Question: I have a C# application which was written on a 32bit windows XP machine with Visual Studio 2005. The application runs fine on Windows XP machines, however when I try to run it on a 64bit Windows 7 professional machine, I get the following dialog-box on start up:

Here is the full text from the details.
'''
See the end of this message for details on invoking
just-in-time (JIT) debugging instead of this dialog box.
************** Exception Text **************
System.BadImageFormatException: An attempt was made to load a program with an incorrect format. (Exception from HRESULT: 0x8007000B)
at ICSNeoCSharp.IcsNeoDll.icsneoTxMessages(Int32 hObject, IcsSpyMessage& pMsg, Int32 lNetworkID, Int32 lNumMessages)
at ICSNeoCSharp.FormDTCApplication.transmitFlowControl(Int32 myArbID) in C:\Documents and Settings\Administrator\Desktop\Adam Stuff ThinkPad\DTC Checker FINAL
rmDTCApp.cs:line 1750
at ICSNeoCSharp.FormDTCApplication.flowControlTimer_Tick(Object sender, EventArgs e) in C:\Documents and Settings\Administrator\Desktop\Adam Stuff ThinkPad\DTC Checker FINAL
rmDTCApp.cs:line 5166
at System.Windows.Forms.Timer.OnTick(EventArgs e)
at System.Windows.Forms.Timer.TimerNativeWindow.WndProc(Message& m)
at System.Windows.Forms.NativeWindow.Callback(IntPtr hWnd, Int32 msg, IntPtr wparam, IntPtr lparam)
************** Loaded Assemblies **************
mscorlib
Assembly Version: 2.0.0.0
Win32 Version: 2.0.50727.5472 (Win7SP1GDR.<PHONE>)
CodeBase: file:///C:/Windows/Microsoft.NET/Framework64/v2.0.50727/mscorlib.dll
----------------------------------------
DTC Checker V1.0
Assembly Version: 1.0.4960.25549
Win32 Version: 1.0.4960.25549
CodeBase: file:///C:/DTC%20Checker%20V1.0%20R3/DTC%20Checker%20V1.0%20R3.exe
----------------------------------------
System.Windows.Forms
Assembly Version: 2.0.0.0
Win32 Version: 2.0.50727.5468 (Win7SP1GDR.<PHONE>)
CodeBase: file:///C:/Windows/assembly/GAC_MSIL/System.Windows.Forms/2.0.0.0__b77a5c561934e089/System.Windows.Forms.dll
----------------------------------------
System
Assembly Version: 2.0.0.0
Win32 Version: 2.0.50727.5467 (Win7SP1GDR.<PHONE>)
CodeBase: file:///C:/Windows/assembly/GAC_MSIL/System/2.0.0.0__b77a5c561934e089/System.dll
----------------------------------------
System.Drawing
Assembly Version: 2.0.0.0
Win32 Version: 2.0.50727.5467 (Win7SP1GDR.<PHONE>)
CodeBase: file:///C:/Windows/assembly/GAC_MSIL/System.Drawing/2.0.0.0__b03f5f7f11d50a3a/System.Drawing.dll
----------------------------------------
Microsoft.Office.Interop.Excel
Assembly Version: 12.0.0.0
Win32 Version: 12.0.6600.1000
CodeBase: file:///C:/Windows/assembly/GAC/Microsoft.Office.Interop.Excel/12.0.0.0__71e9bce111e9429c/Microsoft.Office.Interop.Excel.dll
----------------------------------------
************** JIT Debugging **************
To enable just-in-time (JIT) debugging, the .config file for this
application or computer (machine.config) must have the
jitDebugging value set in the system.windows.forms section.
The application must also be compiled with debugging
enabled.
For example:
<configuration>
<system.windows.forms jitDebugging="true" />
</configuration>
When JIT debugging is enabled, any unhandled exception
will be sent to the JIT debugger registered on the computer
rather than be handled by this dialog box.
'''
Has anyone else encountered this error and succeeded in solving it?
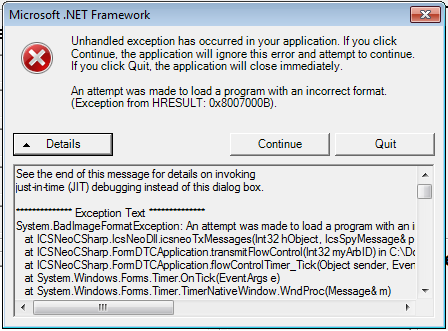
Answer: While your main app might be built for AnyCPU are you sure all the assemblies are AnyCPU? Do you have any native assemblies or assemblies that contain native code? Are they built against x86?
file:///C:/Windows/Microsoft.NET/Framework64/v2.0.50727/mscorlib.dll
This tells me that the app is running as an x64 process but it would appear that there is some assembly that isn't AnyCPU or x64 which is likely the cause of the BadImageFormatException.
One thing you can try is to run the application from a 32-bit command prompt (c:\windows\SysWow64\cmd.exe) to force it to be a 32-bit process and see if that works. If that works then there is definitely some assembly that is not AnyCPU.